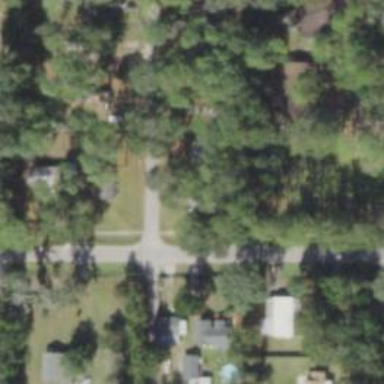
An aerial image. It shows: Unmarked road crossing.